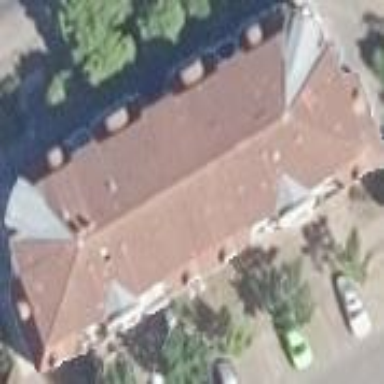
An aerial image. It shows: Beautiful apartment building with mansard roof.